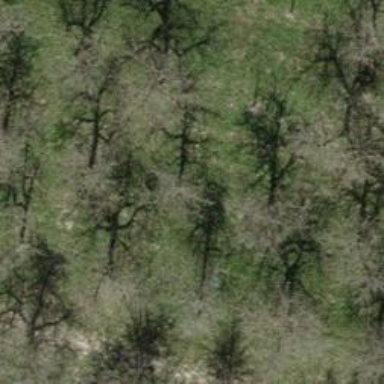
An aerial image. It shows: Single tag "natural: tree."